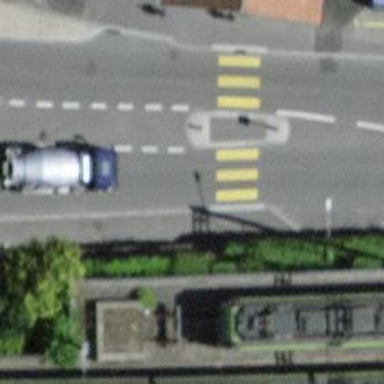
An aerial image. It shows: Asphalt road with primary classification. There is sidewalk on the left side and lane for cyclists on both sides.